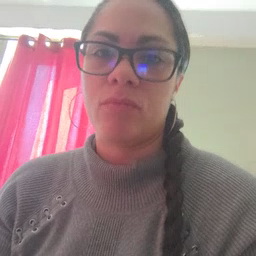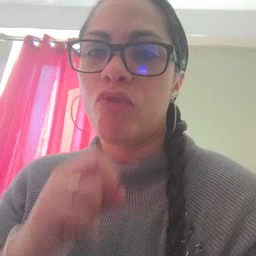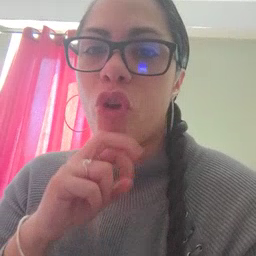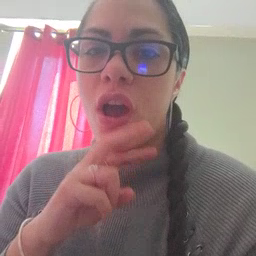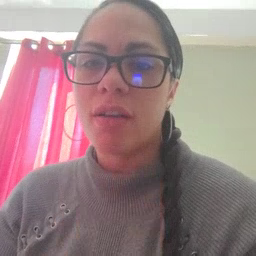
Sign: frog